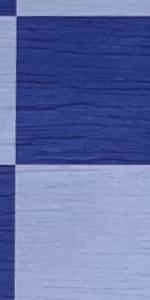
Label: Empty